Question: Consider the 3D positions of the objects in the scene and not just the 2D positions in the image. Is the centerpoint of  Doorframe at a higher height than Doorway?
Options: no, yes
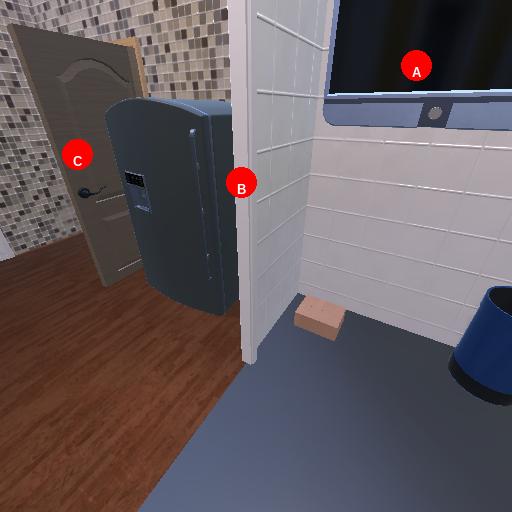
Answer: no